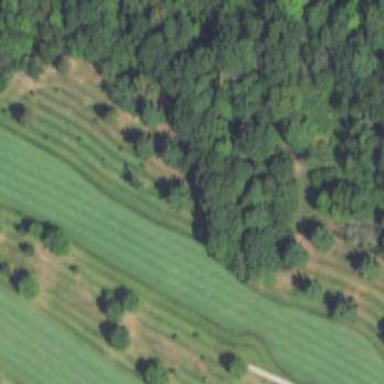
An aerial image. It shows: Golf fairway surrounded by grass.